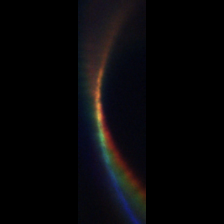
Taxon: Guinardia
Group: Diatoms